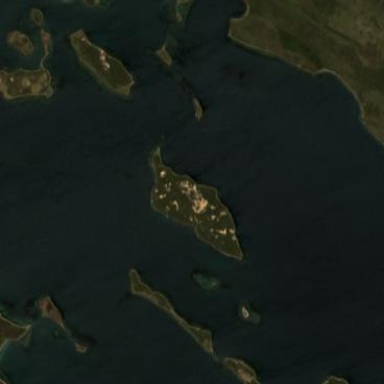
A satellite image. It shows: Islet located along the natural coastline.